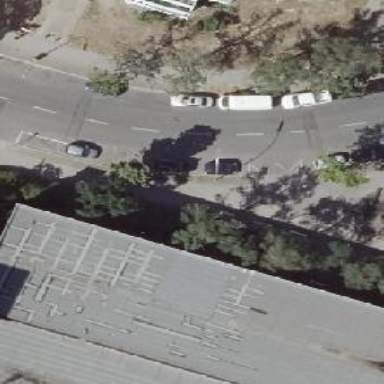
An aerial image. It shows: Tertiary road with asphalt surface and separate sidewalks. There are parallel on-street parking lanes on both sides of the road.